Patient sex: M
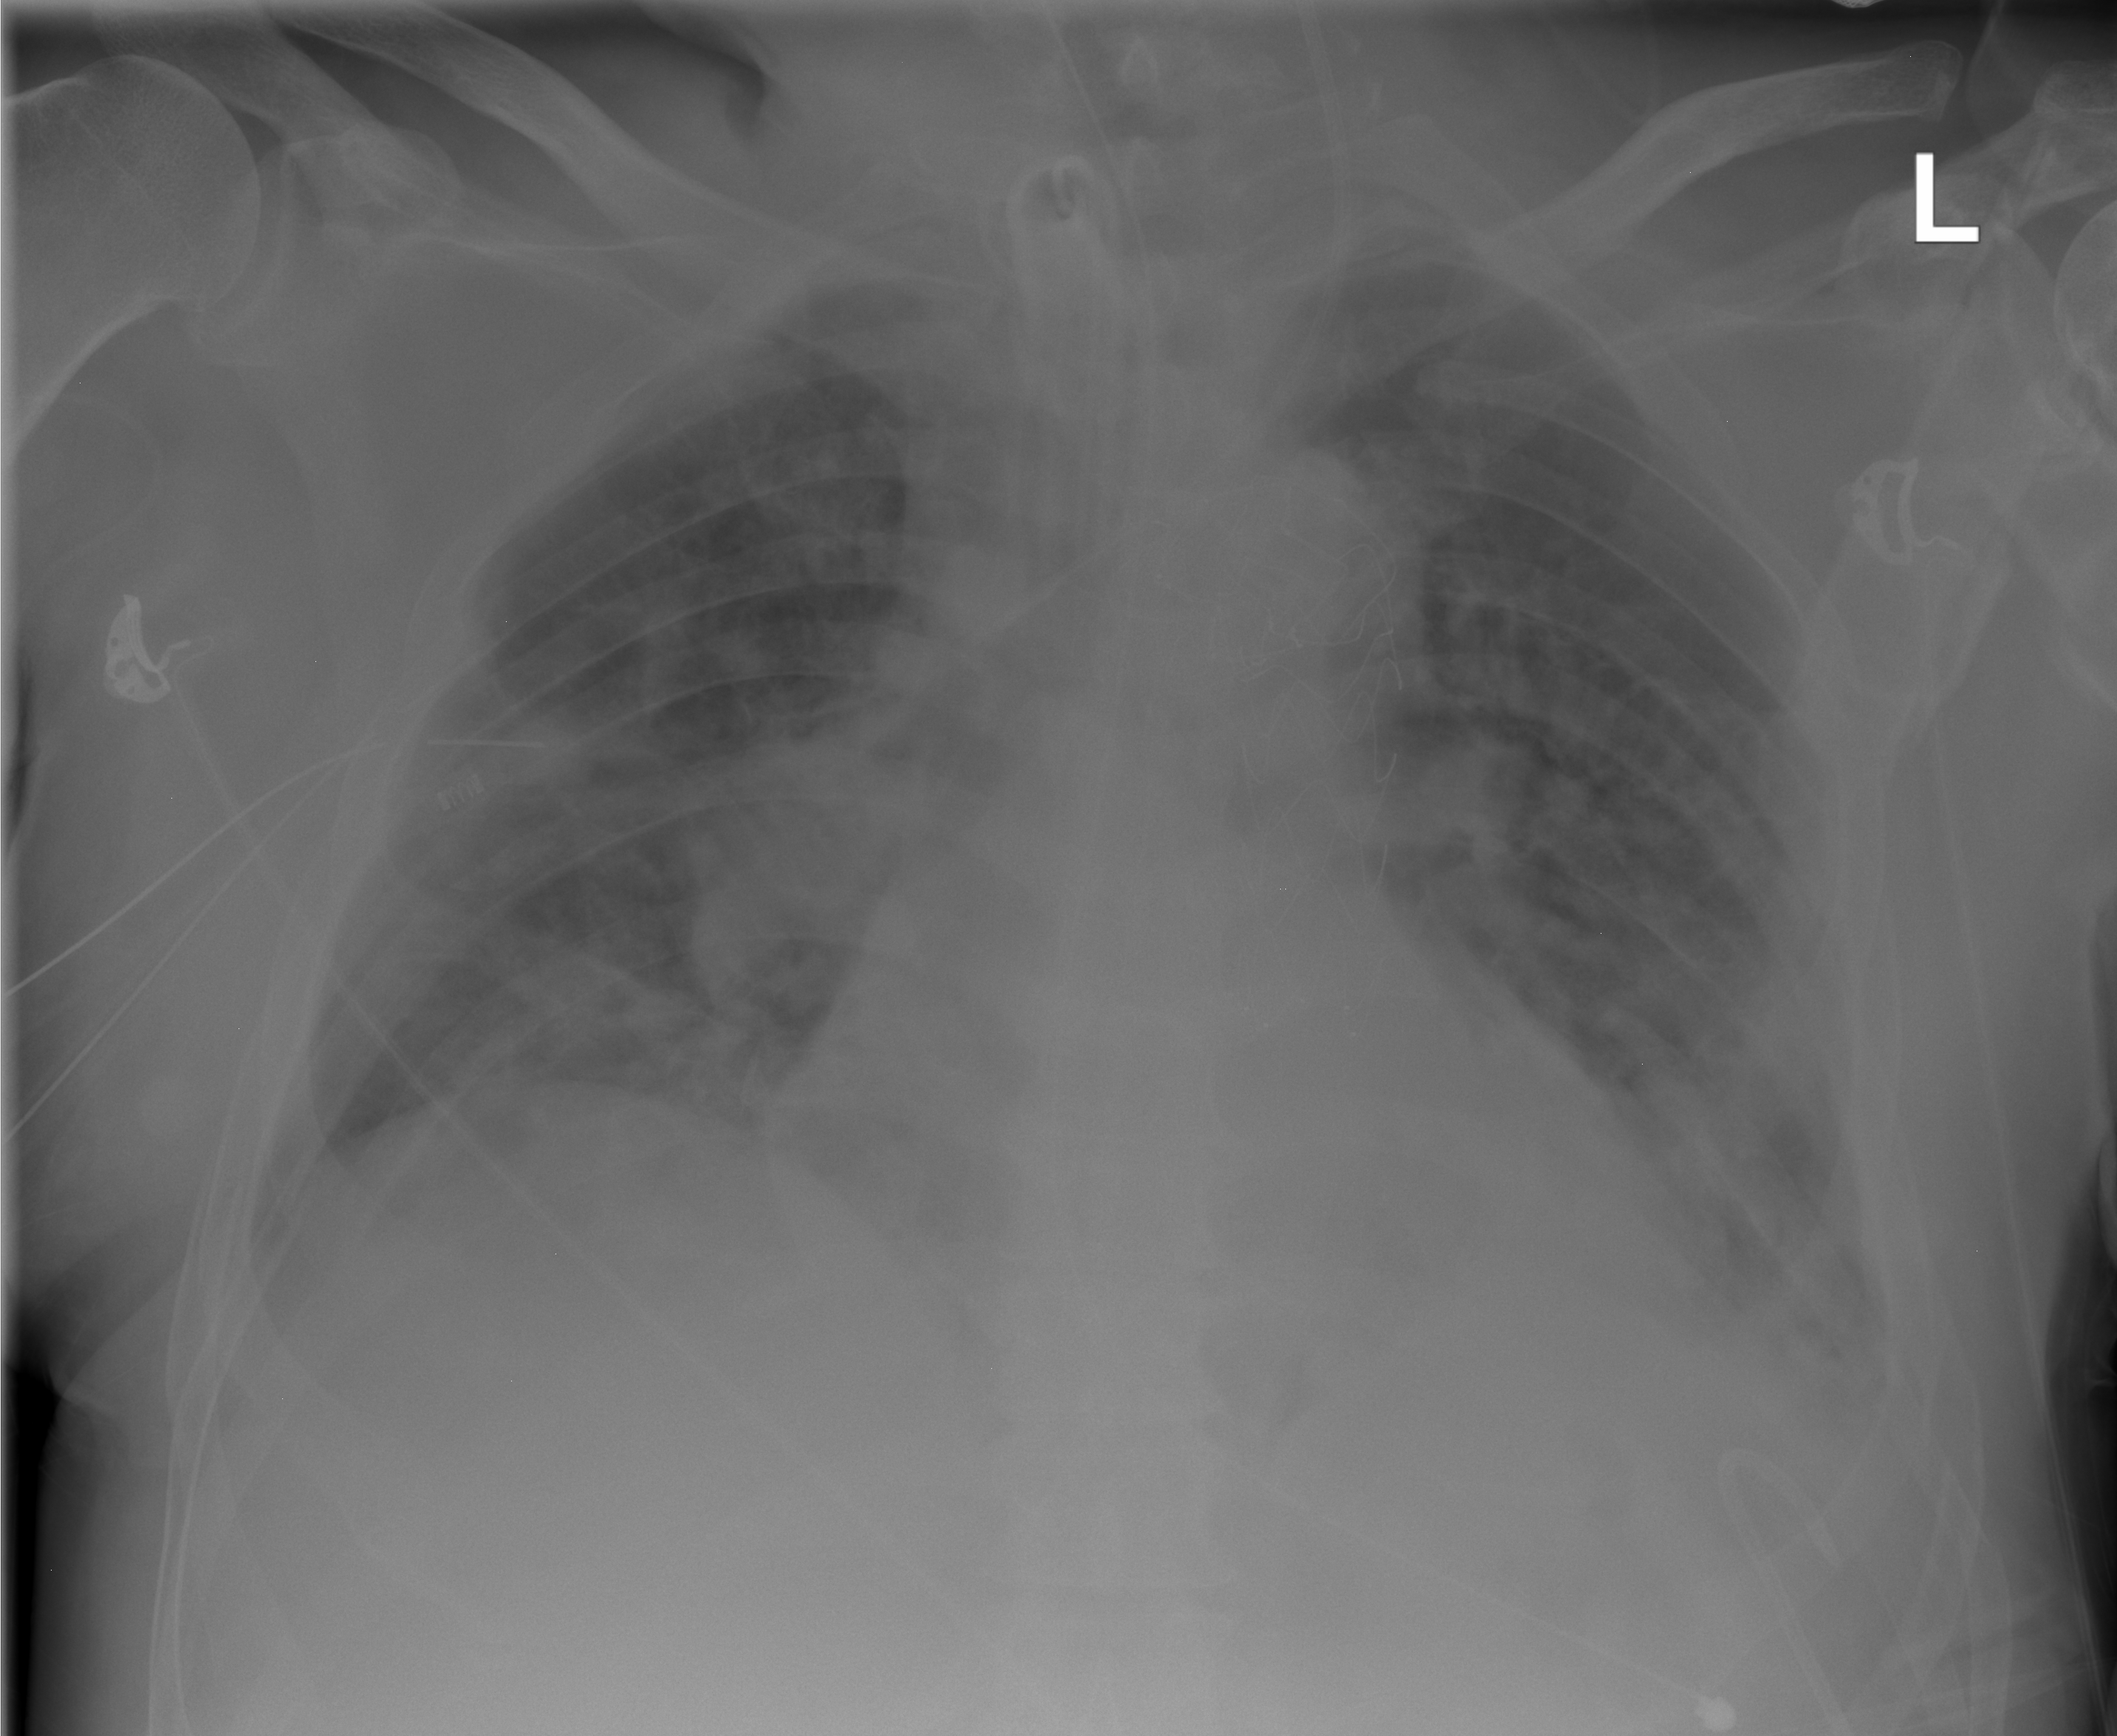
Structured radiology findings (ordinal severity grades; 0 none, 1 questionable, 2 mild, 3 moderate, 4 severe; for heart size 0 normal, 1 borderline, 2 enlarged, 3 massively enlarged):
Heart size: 0
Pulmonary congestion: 0
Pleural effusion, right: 0
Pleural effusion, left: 2
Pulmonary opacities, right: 2
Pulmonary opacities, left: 2
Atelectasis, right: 0
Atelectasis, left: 0